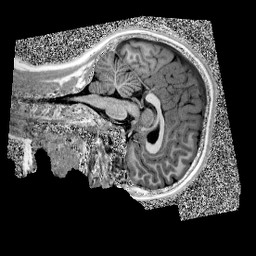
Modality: UNIT1
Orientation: sagittal
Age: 11
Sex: female
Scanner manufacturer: siemens
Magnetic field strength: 3 T
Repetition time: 4 s
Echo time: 0.00299 s